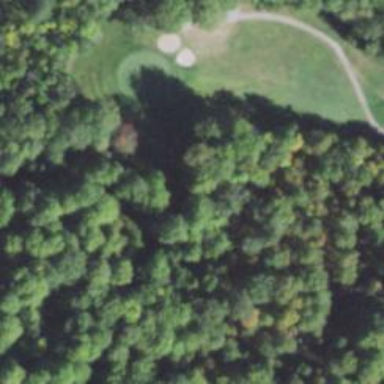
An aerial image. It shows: Rough area on grassy golf course.